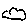
Label: cloud